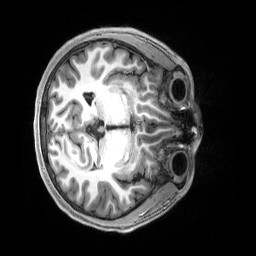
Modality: T1w
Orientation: axial
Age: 23
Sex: male
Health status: healthy
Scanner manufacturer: siemens
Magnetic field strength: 3 T
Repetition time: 2.5 s
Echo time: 0.00222 s